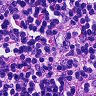
Metastatic tissue present: no